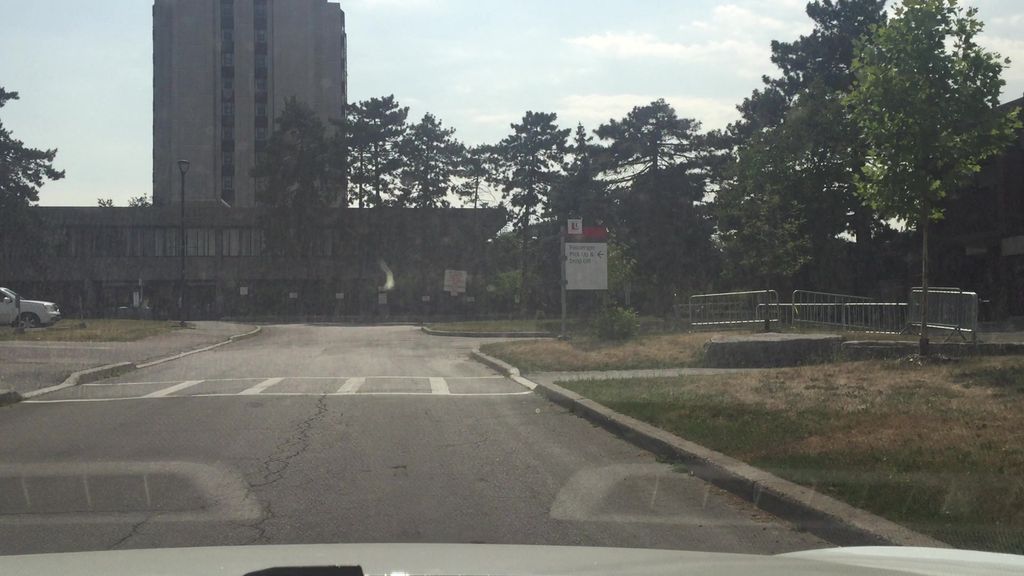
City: toronto